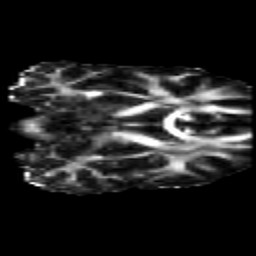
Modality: FA
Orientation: coronal
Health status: healthy
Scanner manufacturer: siemens
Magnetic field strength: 3 T
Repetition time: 10 s
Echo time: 0.092 s